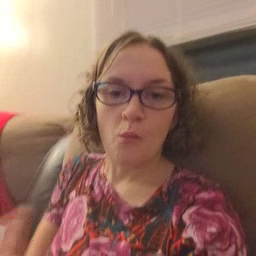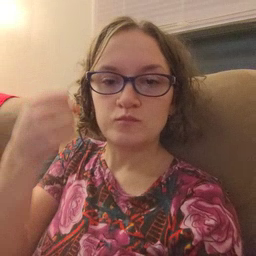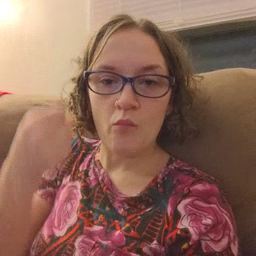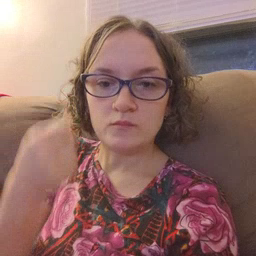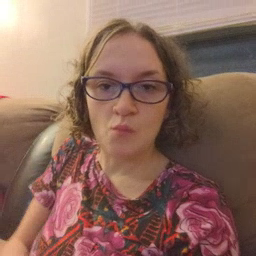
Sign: car